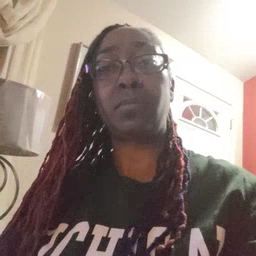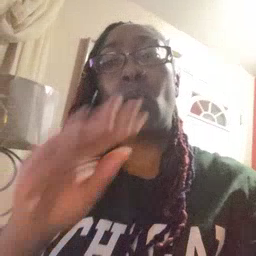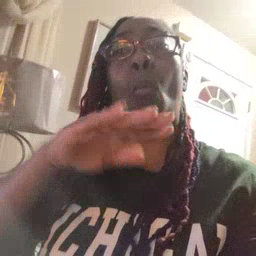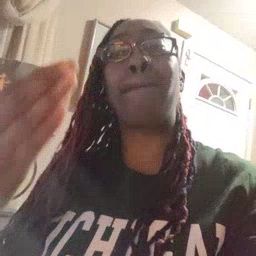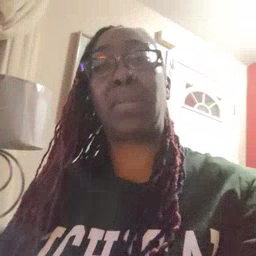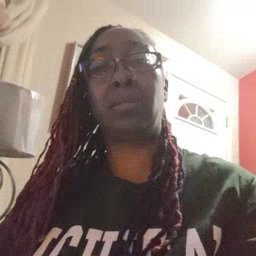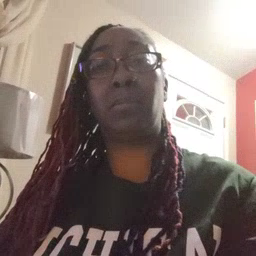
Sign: open